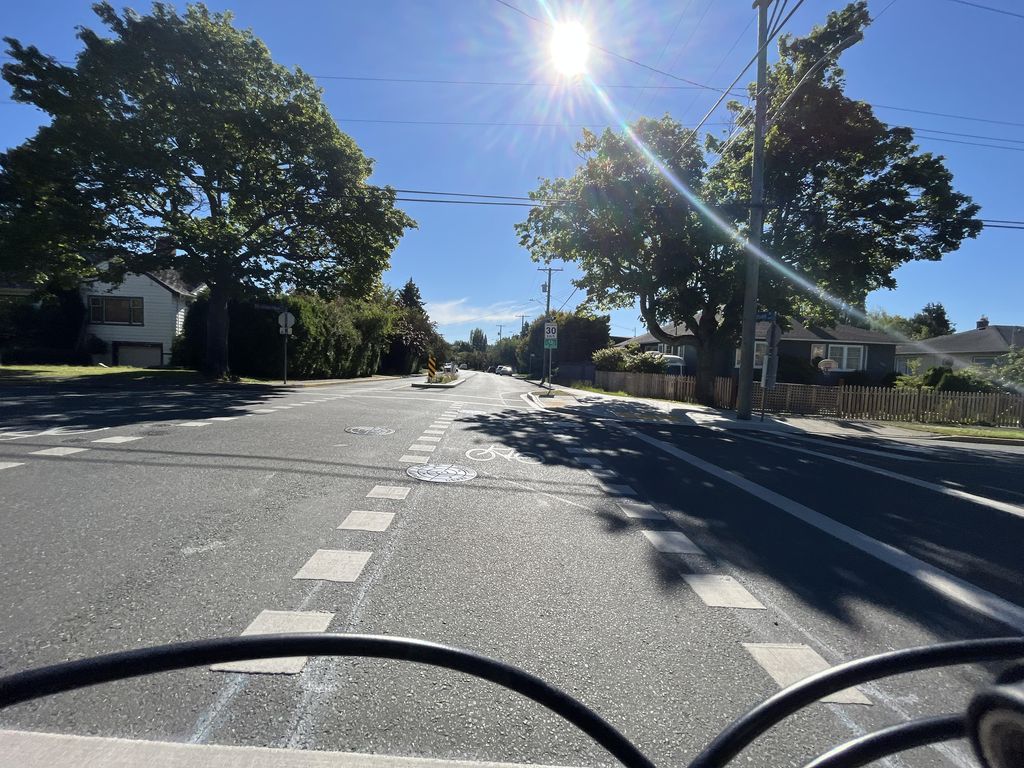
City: victoria